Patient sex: M
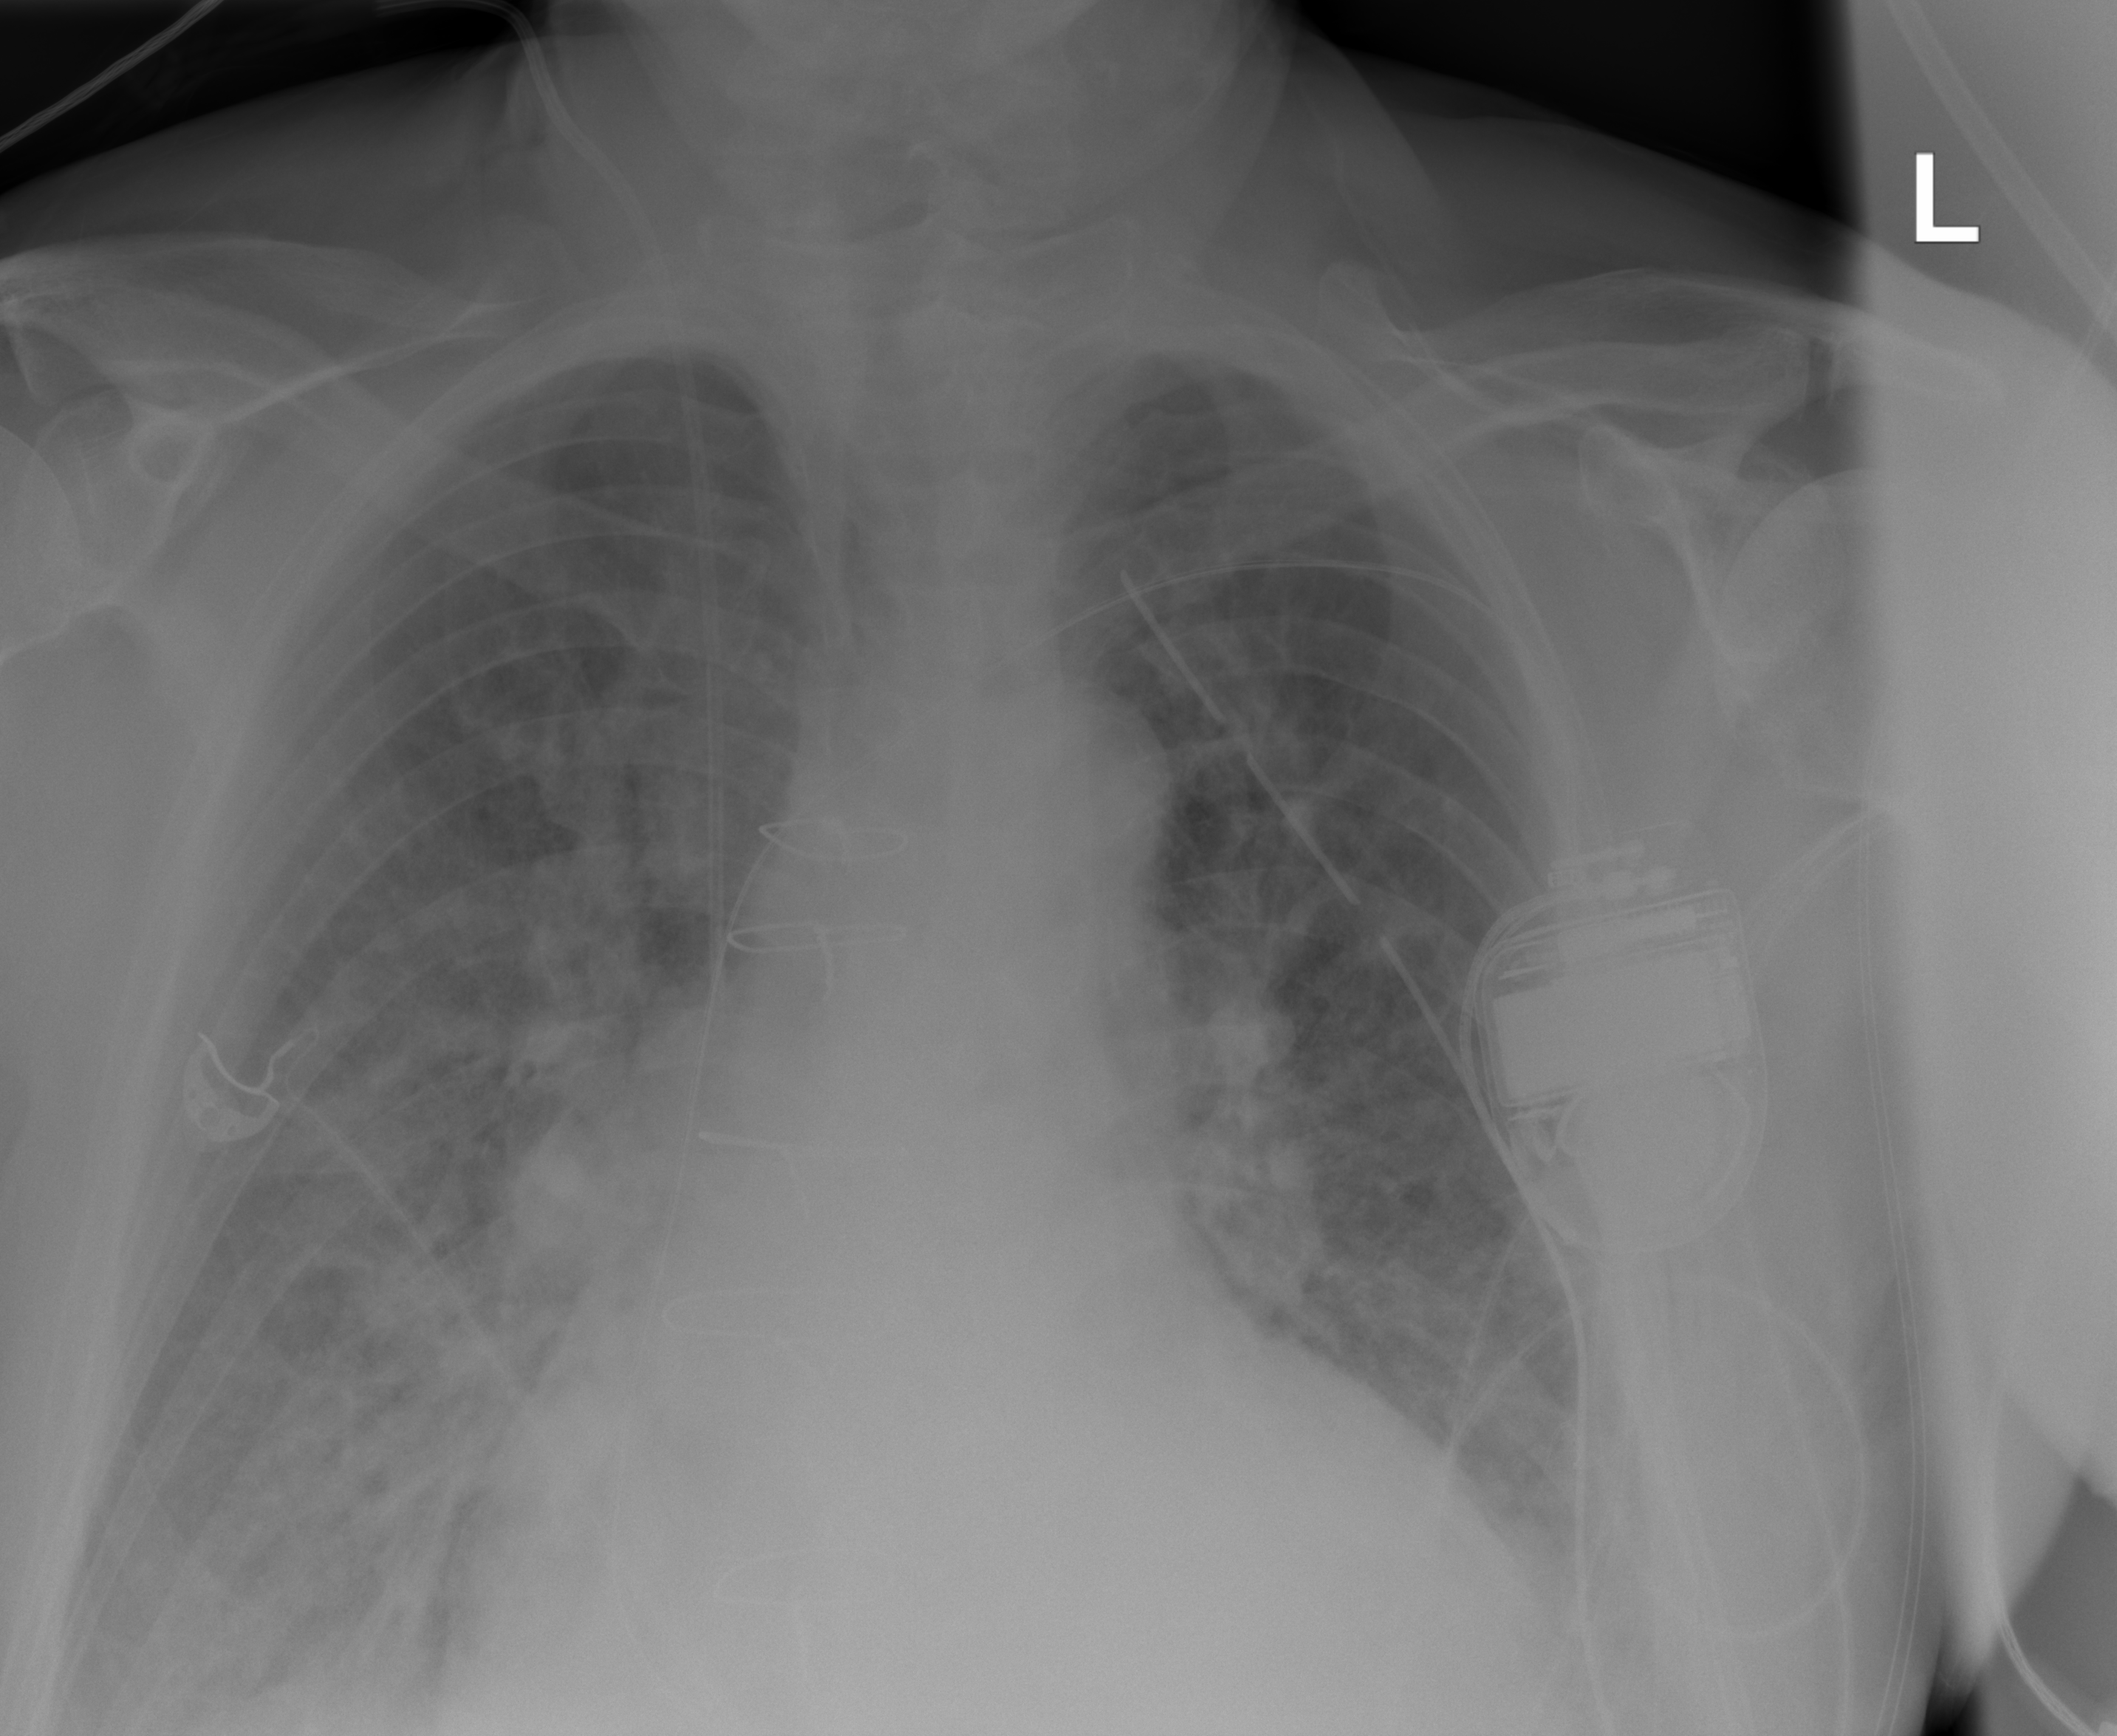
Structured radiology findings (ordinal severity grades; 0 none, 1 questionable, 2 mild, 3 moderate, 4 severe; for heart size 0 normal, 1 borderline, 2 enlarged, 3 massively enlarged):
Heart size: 2
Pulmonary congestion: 0
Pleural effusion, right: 2
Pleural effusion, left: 2
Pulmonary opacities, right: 3
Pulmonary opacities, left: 2
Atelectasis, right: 2
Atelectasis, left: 2